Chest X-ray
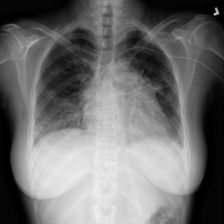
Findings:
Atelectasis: negative
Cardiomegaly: negative
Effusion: negative
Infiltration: negative
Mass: negative
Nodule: negative
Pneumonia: negative
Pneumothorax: negative
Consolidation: negative
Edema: negative
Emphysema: negative
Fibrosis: negative
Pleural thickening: negative
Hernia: negative